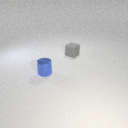
small blue metal cylinder to the left of small gray rubber cube